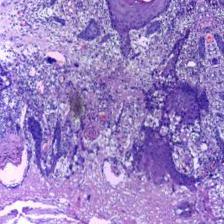
Diagnosis: OSCC